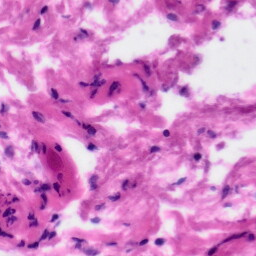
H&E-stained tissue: Tonsil